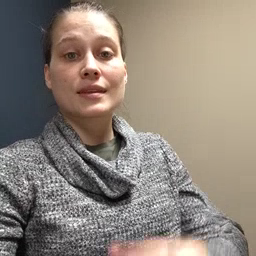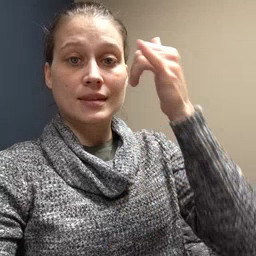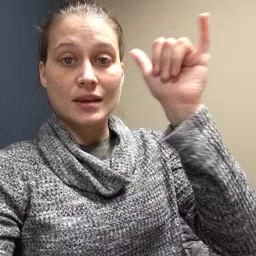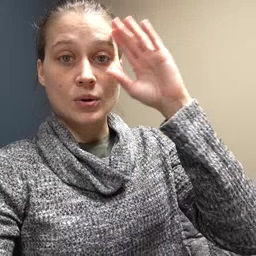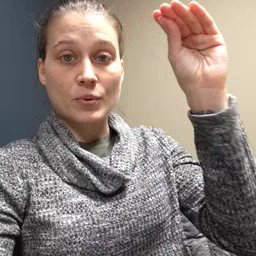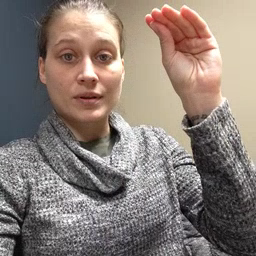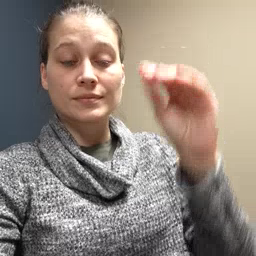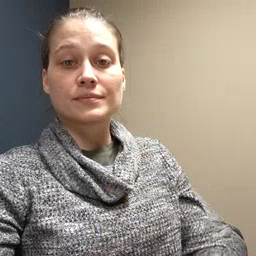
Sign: cowboy